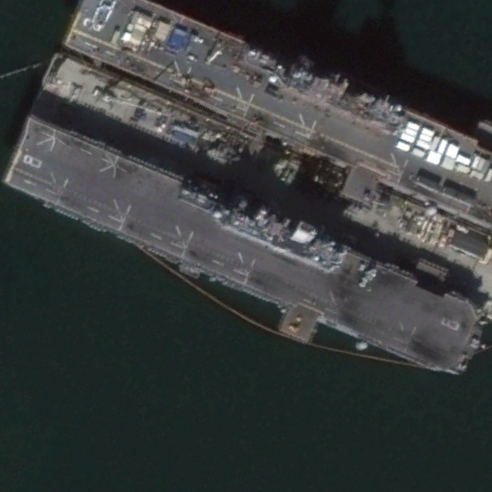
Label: assault